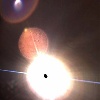
Label: sunburn